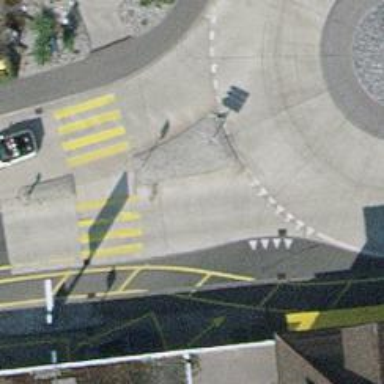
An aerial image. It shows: Traffic calming island.